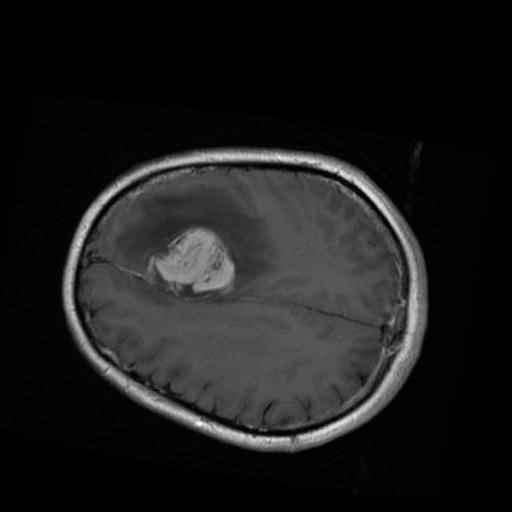
Label: brain_menin